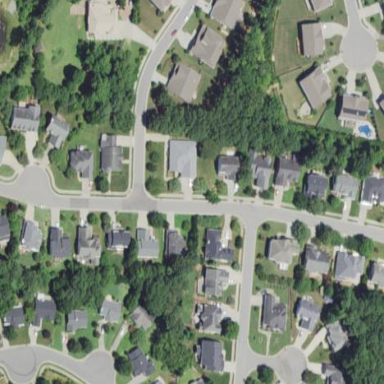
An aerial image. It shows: Residential area within neighborhood.